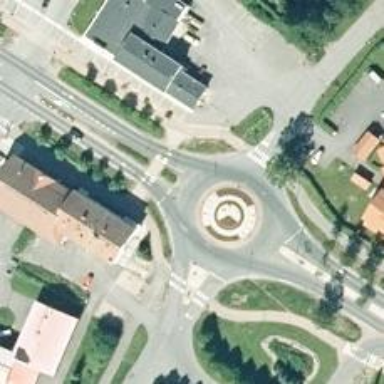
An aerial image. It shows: Roundabout on trunk highway.